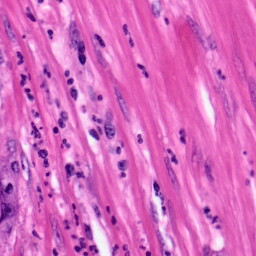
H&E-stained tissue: Pancreatic